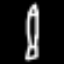
Label: pencil